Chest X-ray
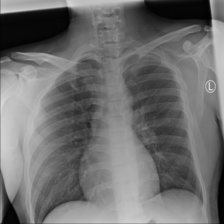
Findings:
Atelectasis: negative
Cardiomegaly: negative
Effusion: negative
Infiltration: negative
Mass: negative
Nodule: negative
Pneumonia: negative
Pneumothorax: negative
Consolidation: negative
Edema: negative
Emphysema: negative
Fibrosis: negative
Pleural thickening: negative
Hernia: negative